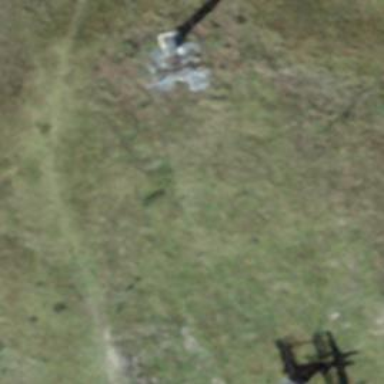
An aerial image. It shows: Pylon for aerialway.